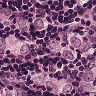
Metastatic tissue present: yes